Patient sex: M
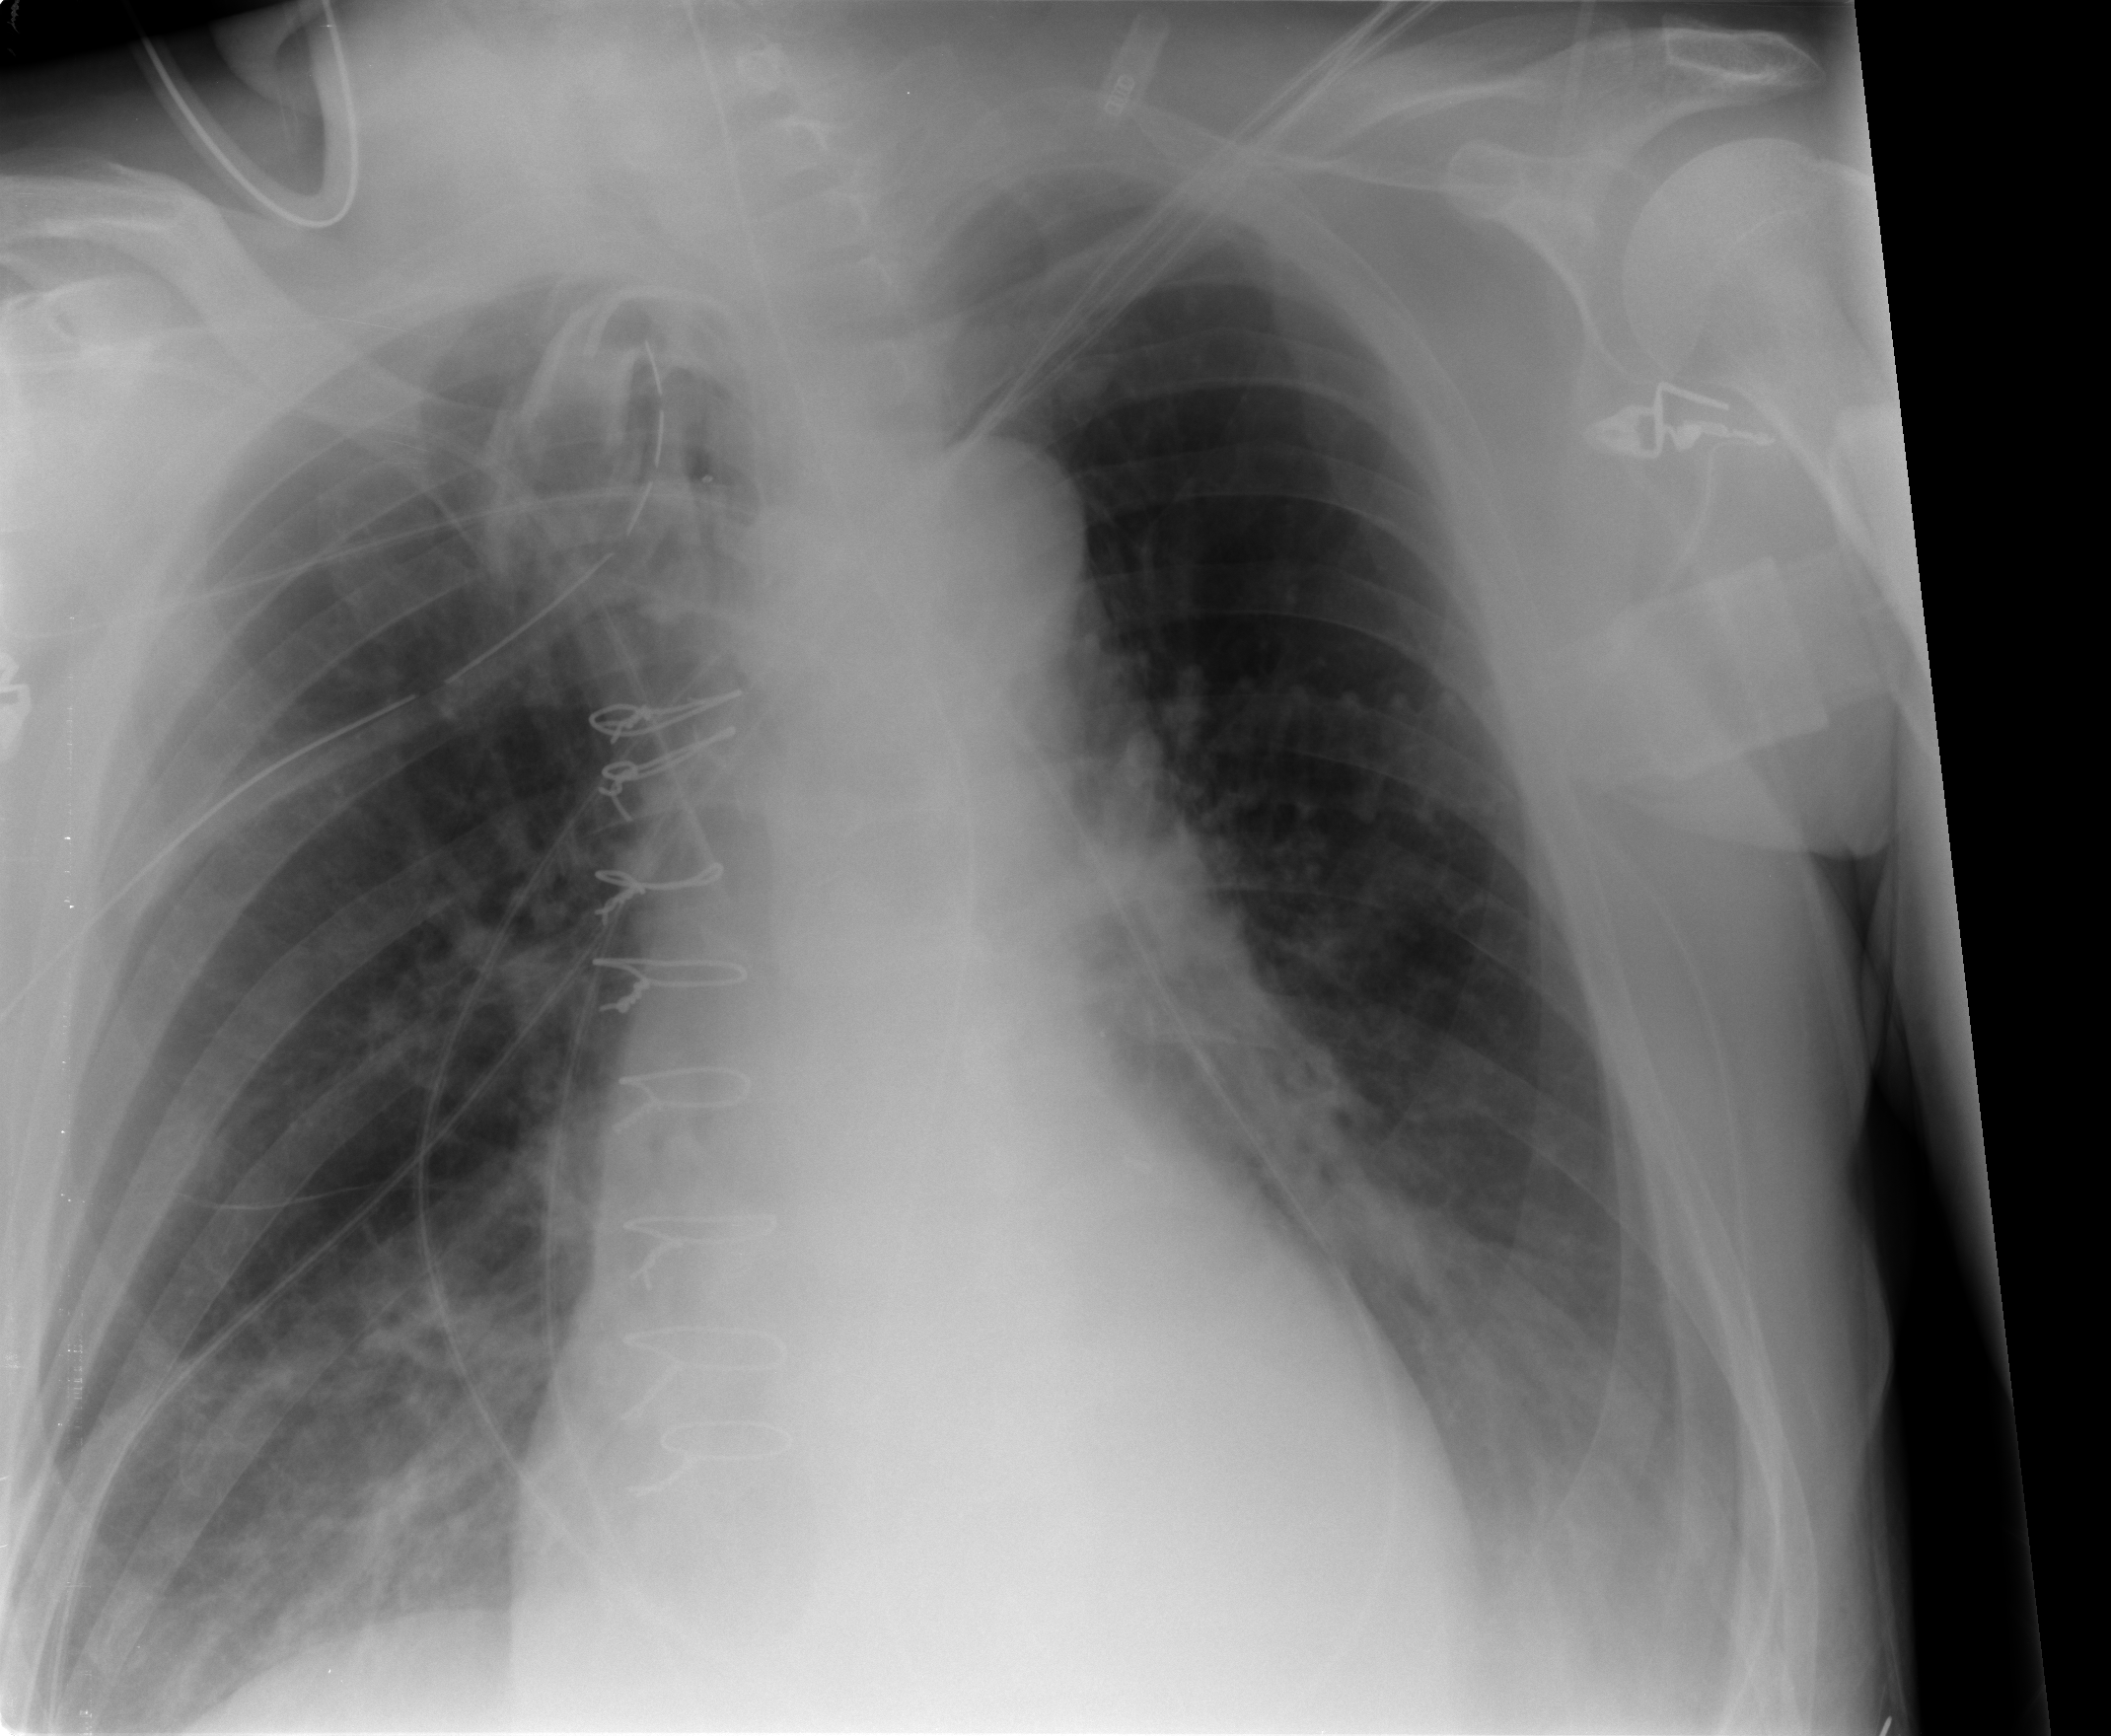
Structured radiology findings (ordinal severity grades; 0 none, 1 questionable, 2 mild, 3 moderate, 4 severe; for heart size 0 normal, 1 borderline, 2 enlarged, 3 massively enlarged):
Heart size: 2
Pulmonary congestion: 1
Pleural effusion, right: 0
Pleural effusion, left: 2
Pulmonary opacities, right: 2
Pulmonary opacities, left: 0
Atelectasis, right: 2
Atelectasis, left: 2